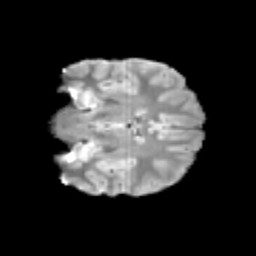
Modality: T2w
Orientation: coronal
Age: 12
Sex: female
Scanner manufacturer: siemens
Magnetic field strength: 3 T
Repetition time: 3.8 s
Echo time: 0.07 s